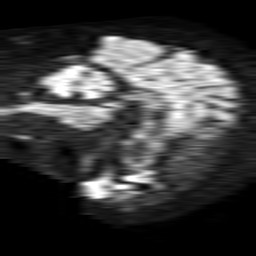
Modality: TRACE
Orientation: sagittal
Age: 73
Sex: female
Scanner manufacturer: philips
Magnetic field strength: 1.5 T
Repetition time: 4.6 s
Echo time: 0.08631 s